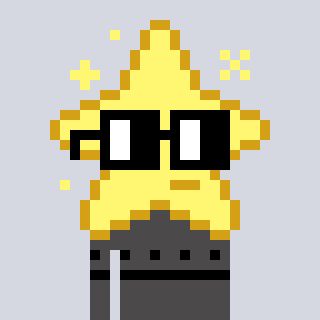
a pixel art character with square black glasses, a star-shaped head and a grayscale-colored body on a cool background